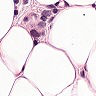
Metastatic tissue present: yes